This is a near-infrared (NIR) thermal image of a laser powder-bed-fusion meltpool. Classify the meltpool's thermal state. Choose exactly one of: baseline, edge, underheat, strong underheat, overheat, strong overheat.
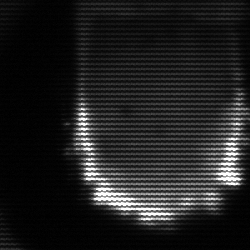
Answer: baseline